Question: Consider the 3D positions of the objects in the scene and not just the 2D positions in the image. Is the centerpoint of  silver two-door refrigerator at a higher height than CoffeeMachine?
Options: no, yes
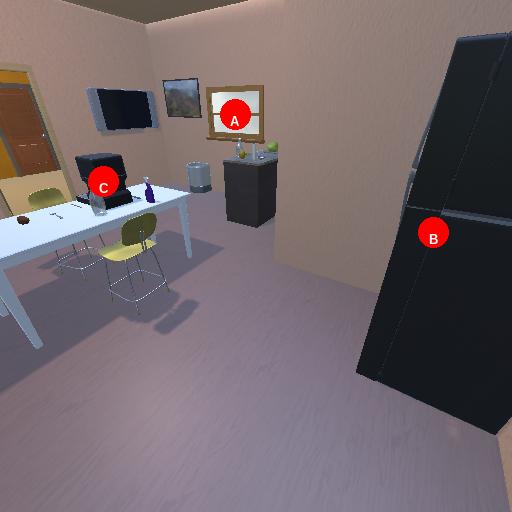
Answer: no